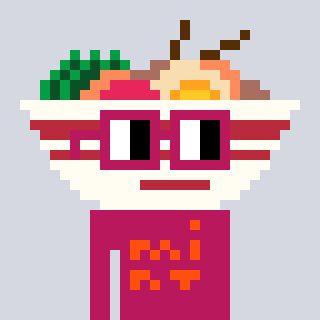
a pixel art character with square dark red glasses, a noodles-shaped head and a darkpink-colored body on a cool background